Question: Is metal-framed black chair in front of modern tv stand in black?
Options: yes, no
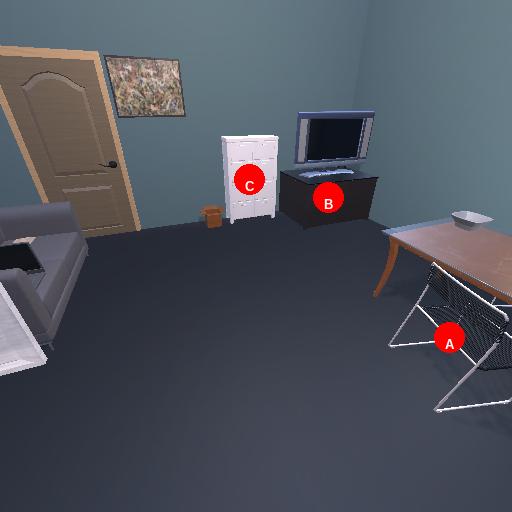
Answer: yes